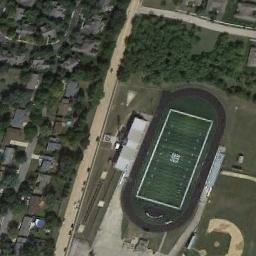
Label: ground_track_field